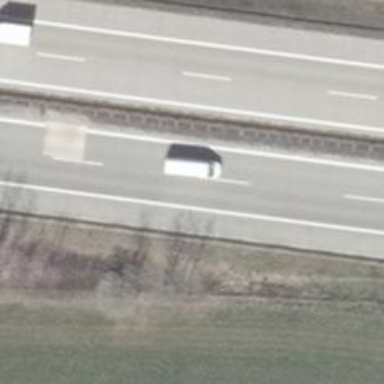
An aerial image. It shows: Asphalt motorway.